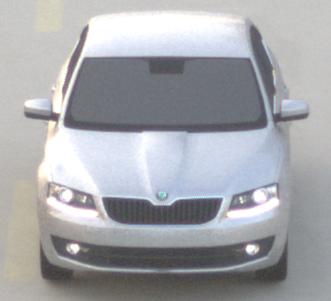
Make: Skoda
Model: Octavia 1.2 TSI
Detailed model: Octavia (III) Limousine
Model produced from: 2013/02
Model produced until: 2015/04
Doors: 5
Color: white
Road condition: dry road
Daytime: sunrise or sunset
Contrast: low contrast